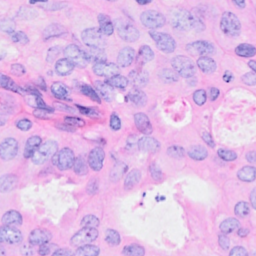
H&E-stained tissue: Breast